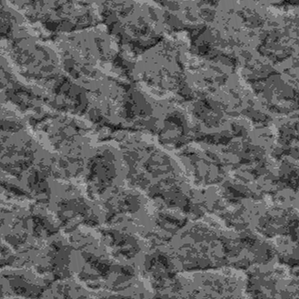
Label: frost